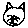
Label: cat